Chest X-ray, AP view. Patient: 45 years old, sex M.
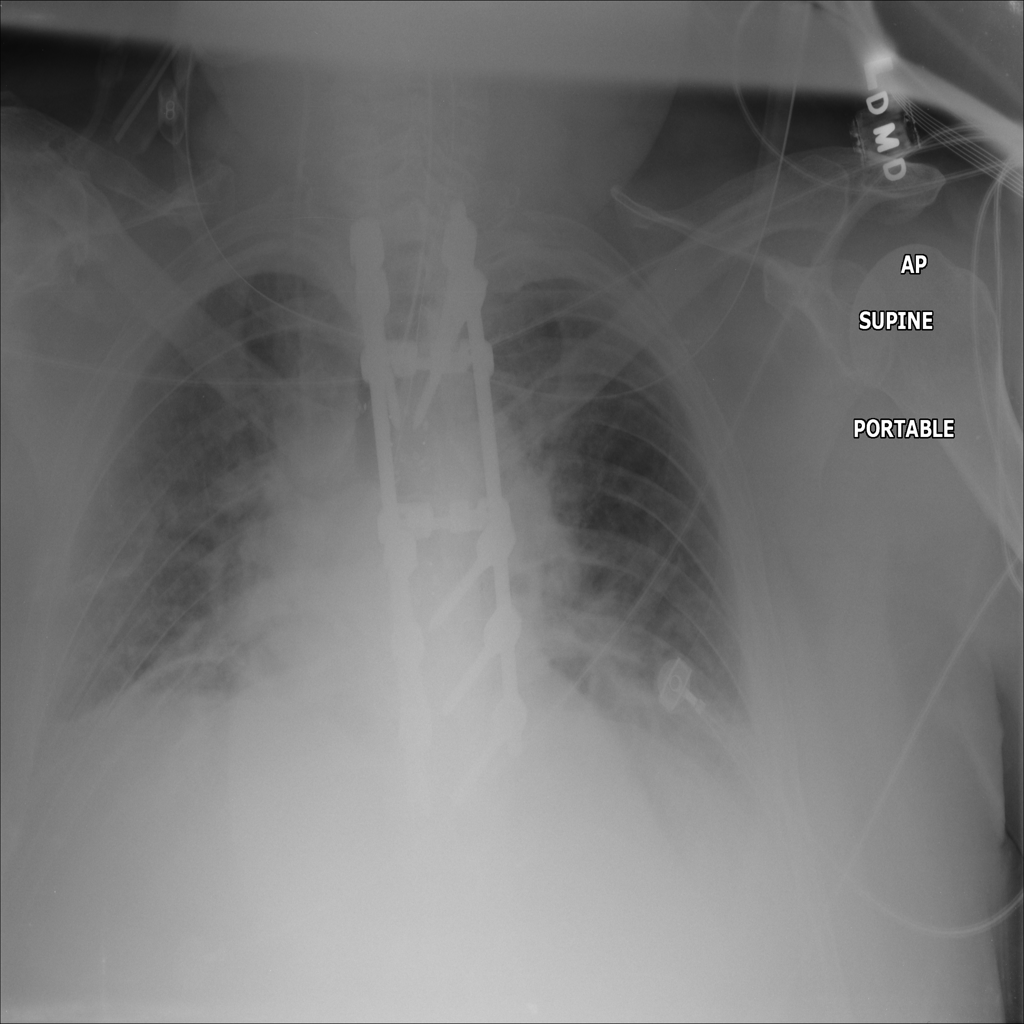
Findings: Atelectasis